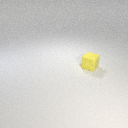
small yellow rubber cube